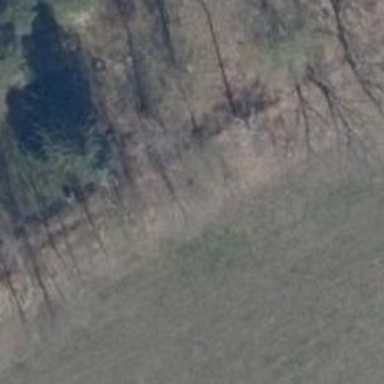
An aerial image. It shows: Row of trees in natural setting.